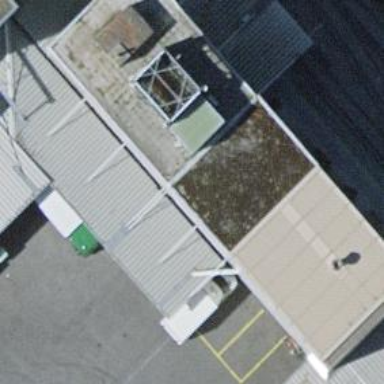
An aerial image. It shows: View of roof of building.